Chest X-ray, PA view. Patient: 52 years old, sex F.
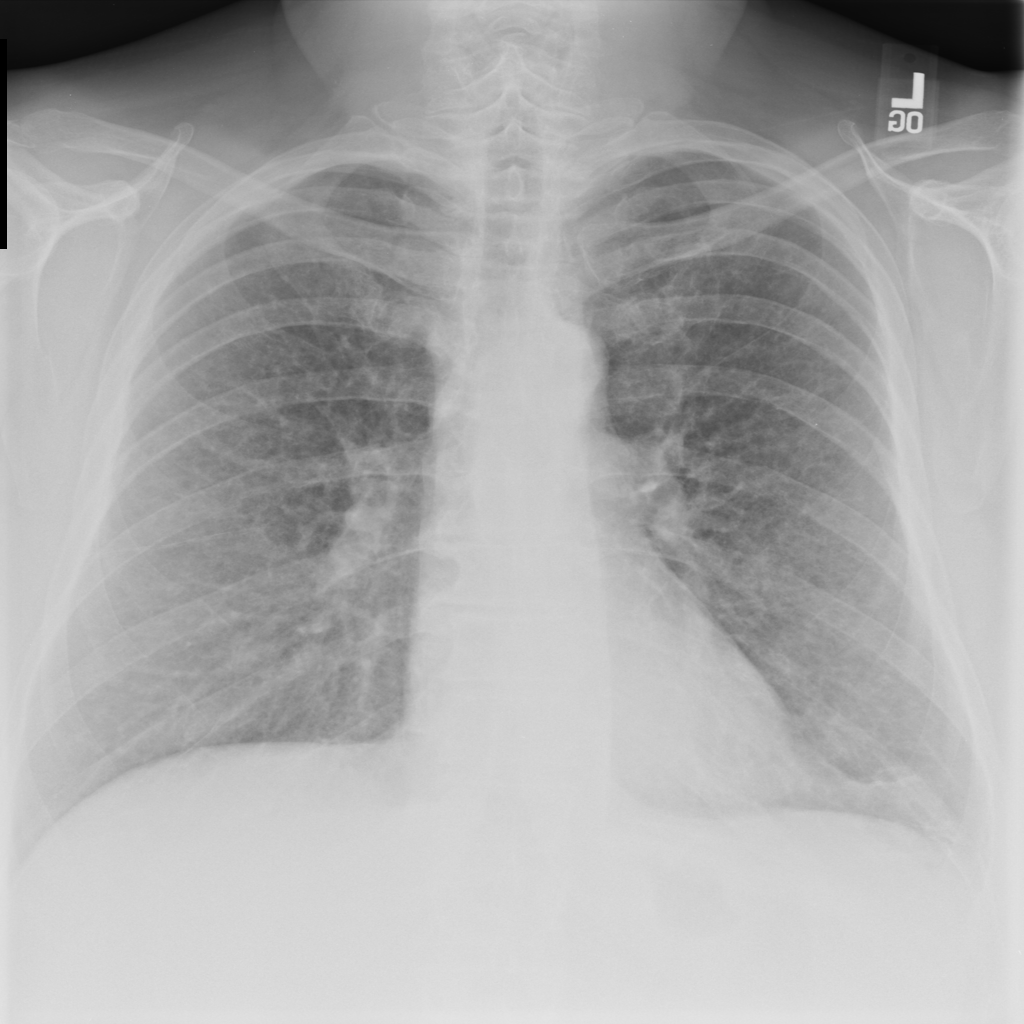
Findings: Atelectasis